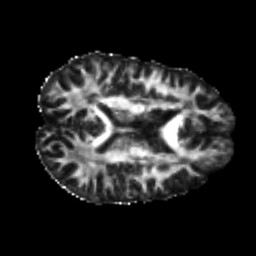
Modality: FA
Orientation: axial
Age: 20
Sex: male
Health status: healthy
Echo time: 0.074 s